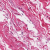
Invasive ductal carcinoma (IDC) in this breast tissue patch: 0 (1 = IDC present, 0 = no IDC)